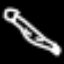
Label: pencil